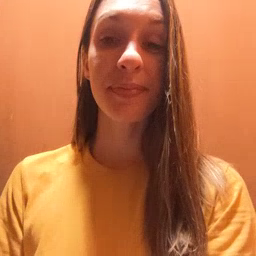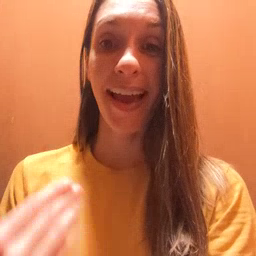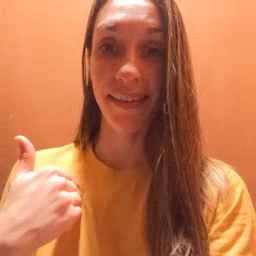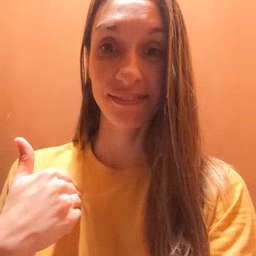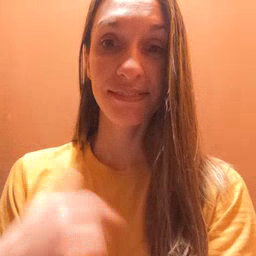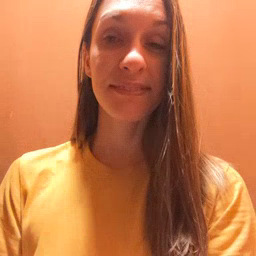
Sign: have